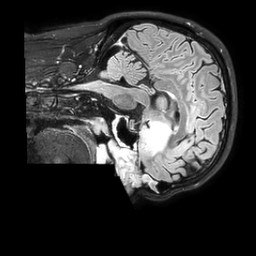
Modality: FLAIR
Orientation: sagittal
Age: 30
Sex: male
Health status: ill
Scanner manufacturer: philips
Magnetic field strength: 3 T
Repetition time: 4.8 s
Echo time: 0.34 s